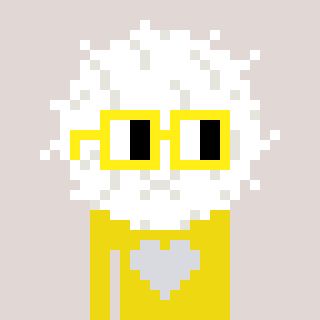
a pixel art character with square yellow glasses, a cottonball-shaped head and a yellow-colored body on a warm background